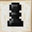
Piece: bP